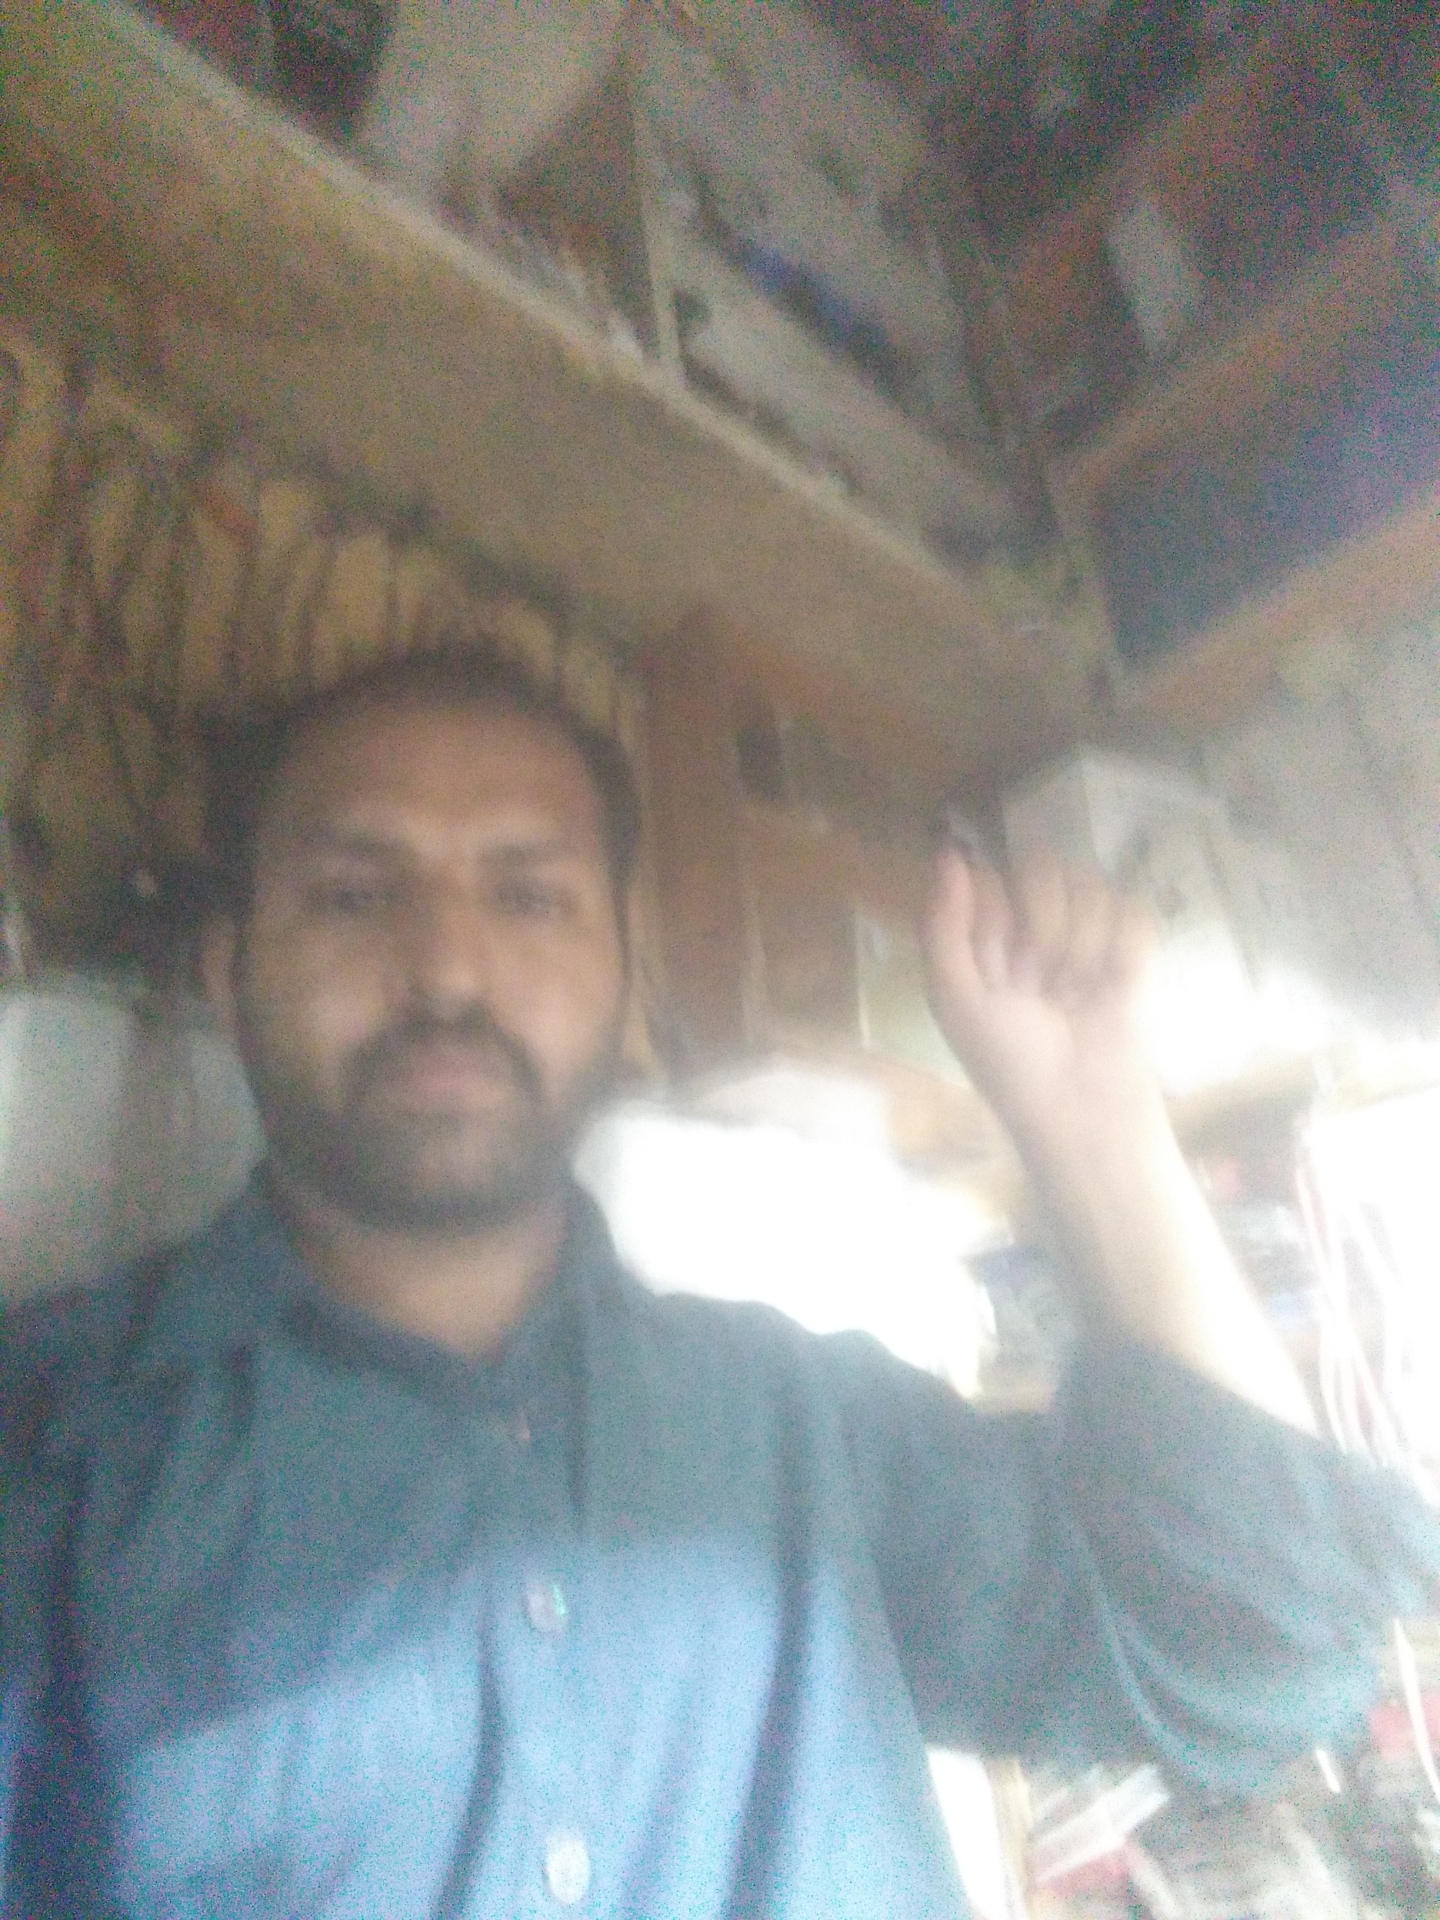
Label: noise